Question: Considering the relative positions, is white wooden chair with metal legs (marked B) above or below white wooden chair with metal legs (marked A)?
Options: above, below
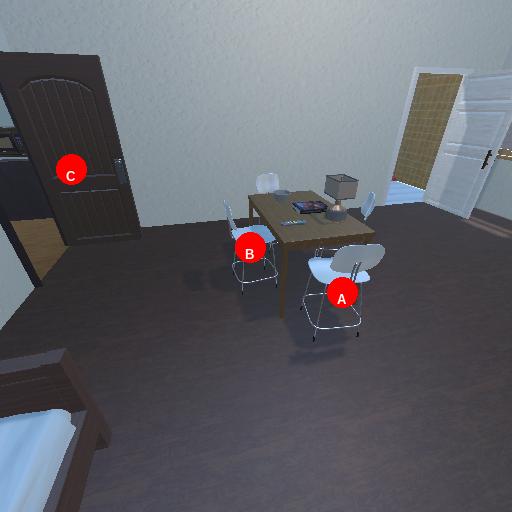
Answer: above